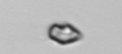
Label: Heterocapsa_rotundata